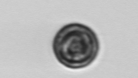
Label: Thalassiosira